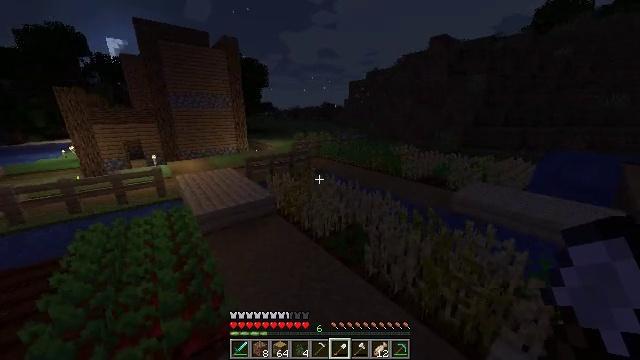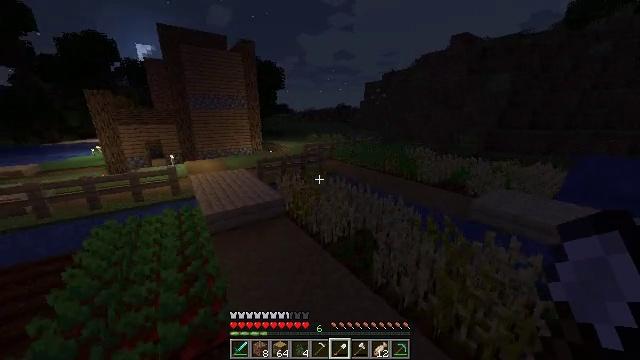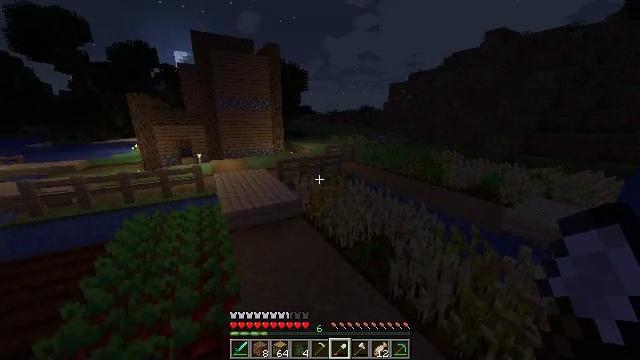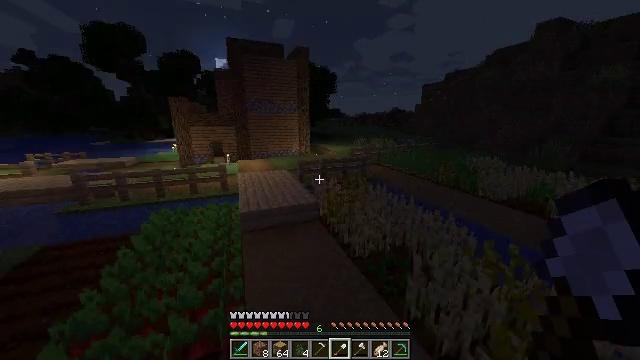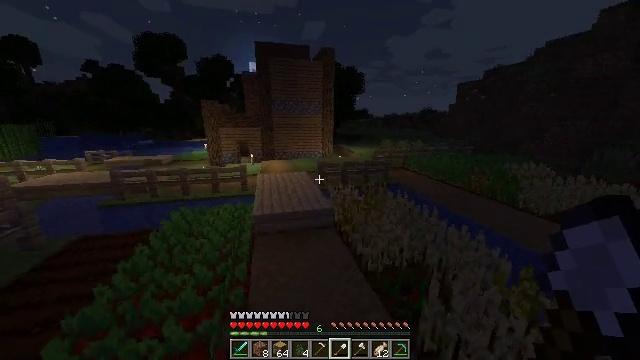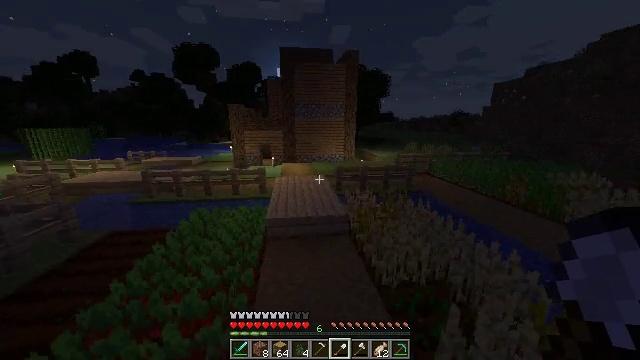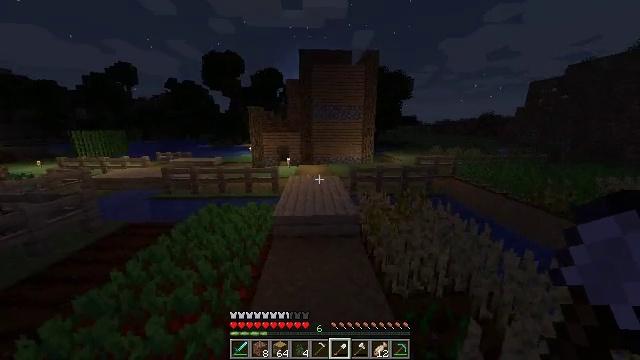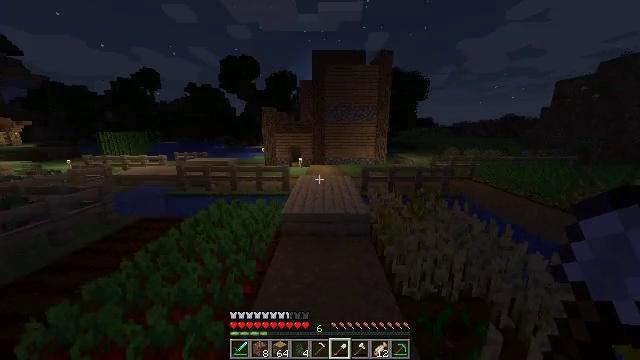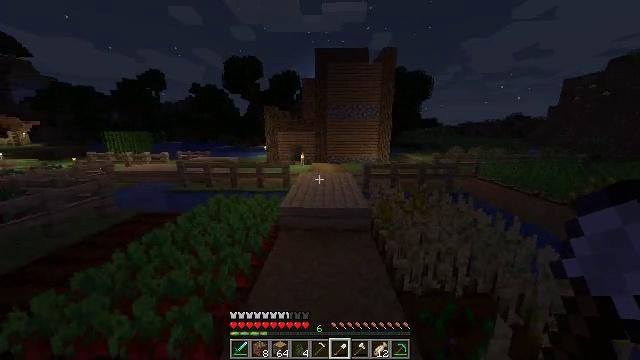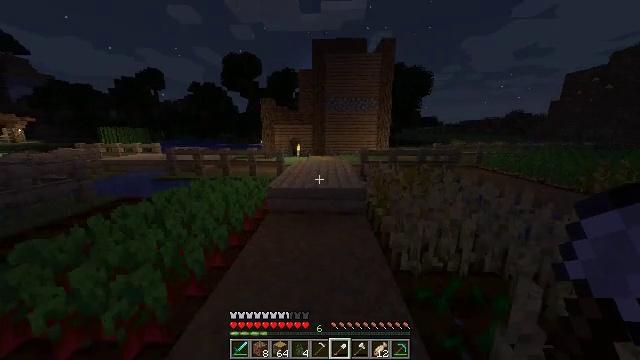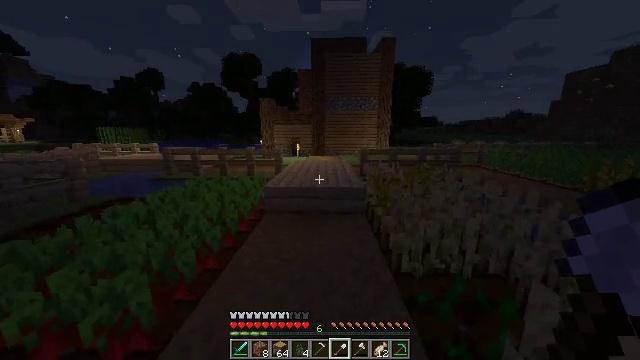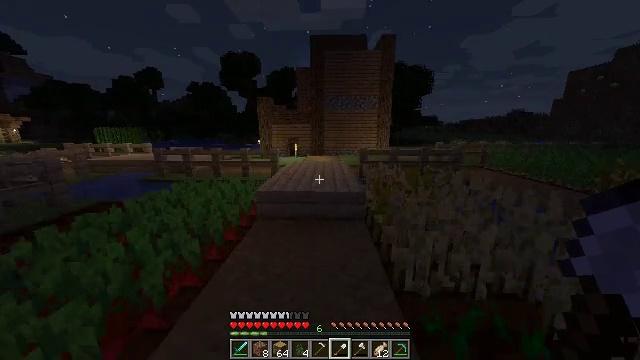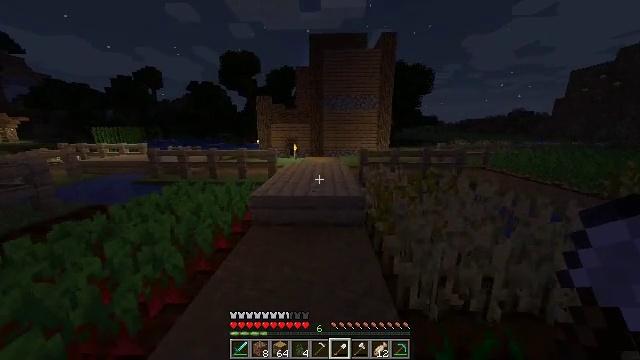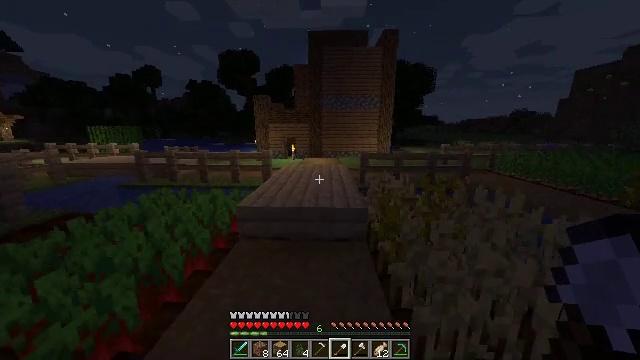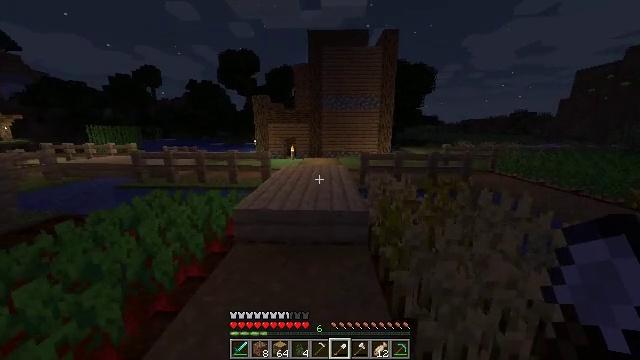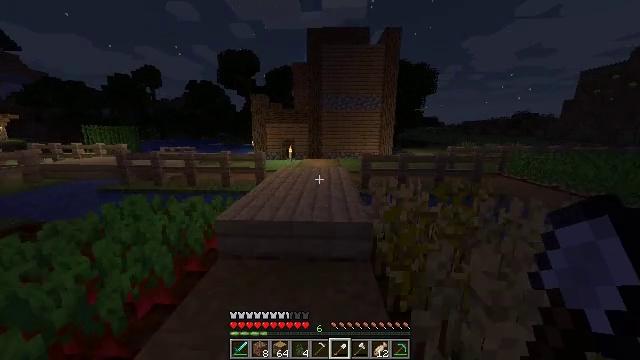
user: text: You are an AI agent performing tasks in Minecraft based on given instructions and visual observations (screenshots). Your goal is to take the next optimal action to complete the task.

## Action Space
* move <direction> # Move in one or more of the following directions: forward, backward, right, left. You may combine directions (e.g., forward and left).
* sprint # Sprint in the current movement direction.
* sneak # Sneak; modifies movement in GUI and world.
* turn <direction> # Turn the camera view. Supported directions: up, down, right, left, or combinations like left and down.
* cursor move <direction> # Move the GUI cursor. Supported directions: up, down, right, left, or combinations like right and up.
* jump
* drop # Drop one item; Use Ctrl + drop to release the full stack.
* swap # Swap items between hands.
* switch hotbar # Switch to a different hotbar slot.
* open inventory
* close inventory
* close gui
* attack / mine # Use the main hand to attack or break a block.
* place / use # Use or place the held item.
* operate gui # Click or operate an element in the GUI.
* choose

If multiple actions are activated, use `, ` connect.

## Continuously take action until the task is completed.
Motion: motion action
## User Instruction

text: Gather the birch sapling from the ground.
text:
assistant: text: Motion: move forward and move right, turn left
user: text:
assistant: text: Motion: move forward and move right, turn left
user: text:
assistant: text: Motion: move forward and move right, turn left
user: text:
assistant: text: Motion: move forward and move right, turn left
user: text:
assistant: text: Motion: move forward and move right, turn left
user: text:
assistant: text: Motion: move forward, turn left
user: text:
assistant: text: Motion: move forward, turn left
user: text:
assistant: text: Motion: move forward
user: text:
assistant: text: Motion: move forward
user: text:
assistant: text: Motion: move forward
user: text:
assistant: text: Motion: move forward
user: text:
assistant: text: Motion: move forward
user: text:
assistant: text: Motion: move forward
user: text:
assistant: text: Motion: move forward
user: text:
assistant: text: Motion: move forward
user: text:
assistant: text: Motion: move forward
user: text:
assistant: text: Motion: move forward
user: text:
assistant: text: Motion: move forward
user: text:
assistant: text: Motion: move forward, jump
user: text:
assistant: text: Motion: move forward, jump
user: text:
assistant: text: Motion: move forward, jump
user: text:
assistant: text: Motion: move forward, turn left, jump
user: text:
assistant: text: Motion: move forward, turn left, jump
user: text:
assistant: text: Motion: move forward, jump
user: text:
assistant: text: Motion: move forward, jump
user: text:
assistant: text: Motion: move forward, jump
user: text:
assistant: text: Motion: move forward, jump
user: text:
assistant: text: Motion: move forward, jump
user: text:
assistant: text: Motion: move forward, turn left, jump
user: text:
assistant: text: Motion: move forward, turn left, jump